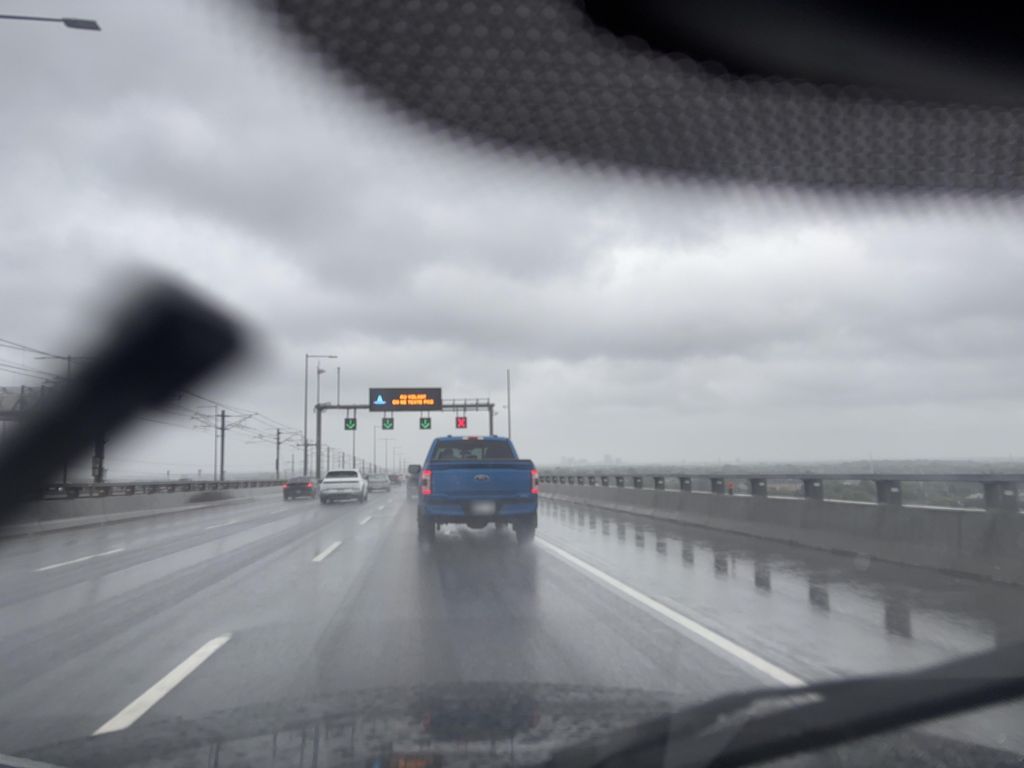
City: montreal